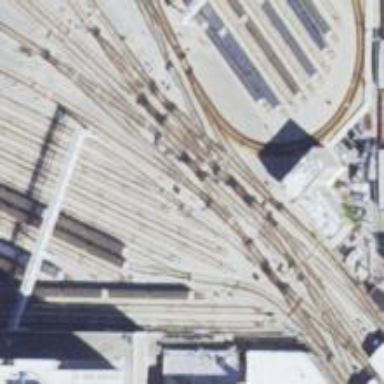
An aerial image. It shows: Electrified rail service yard.